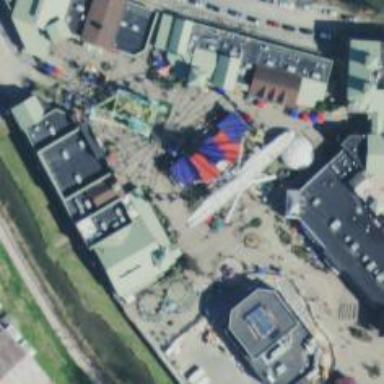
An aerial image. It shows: Big wheel attraction.